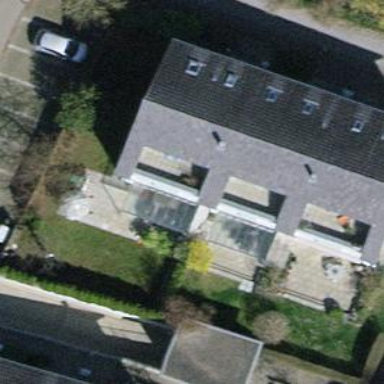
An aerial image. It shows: Building with tiled roof.